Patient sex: F
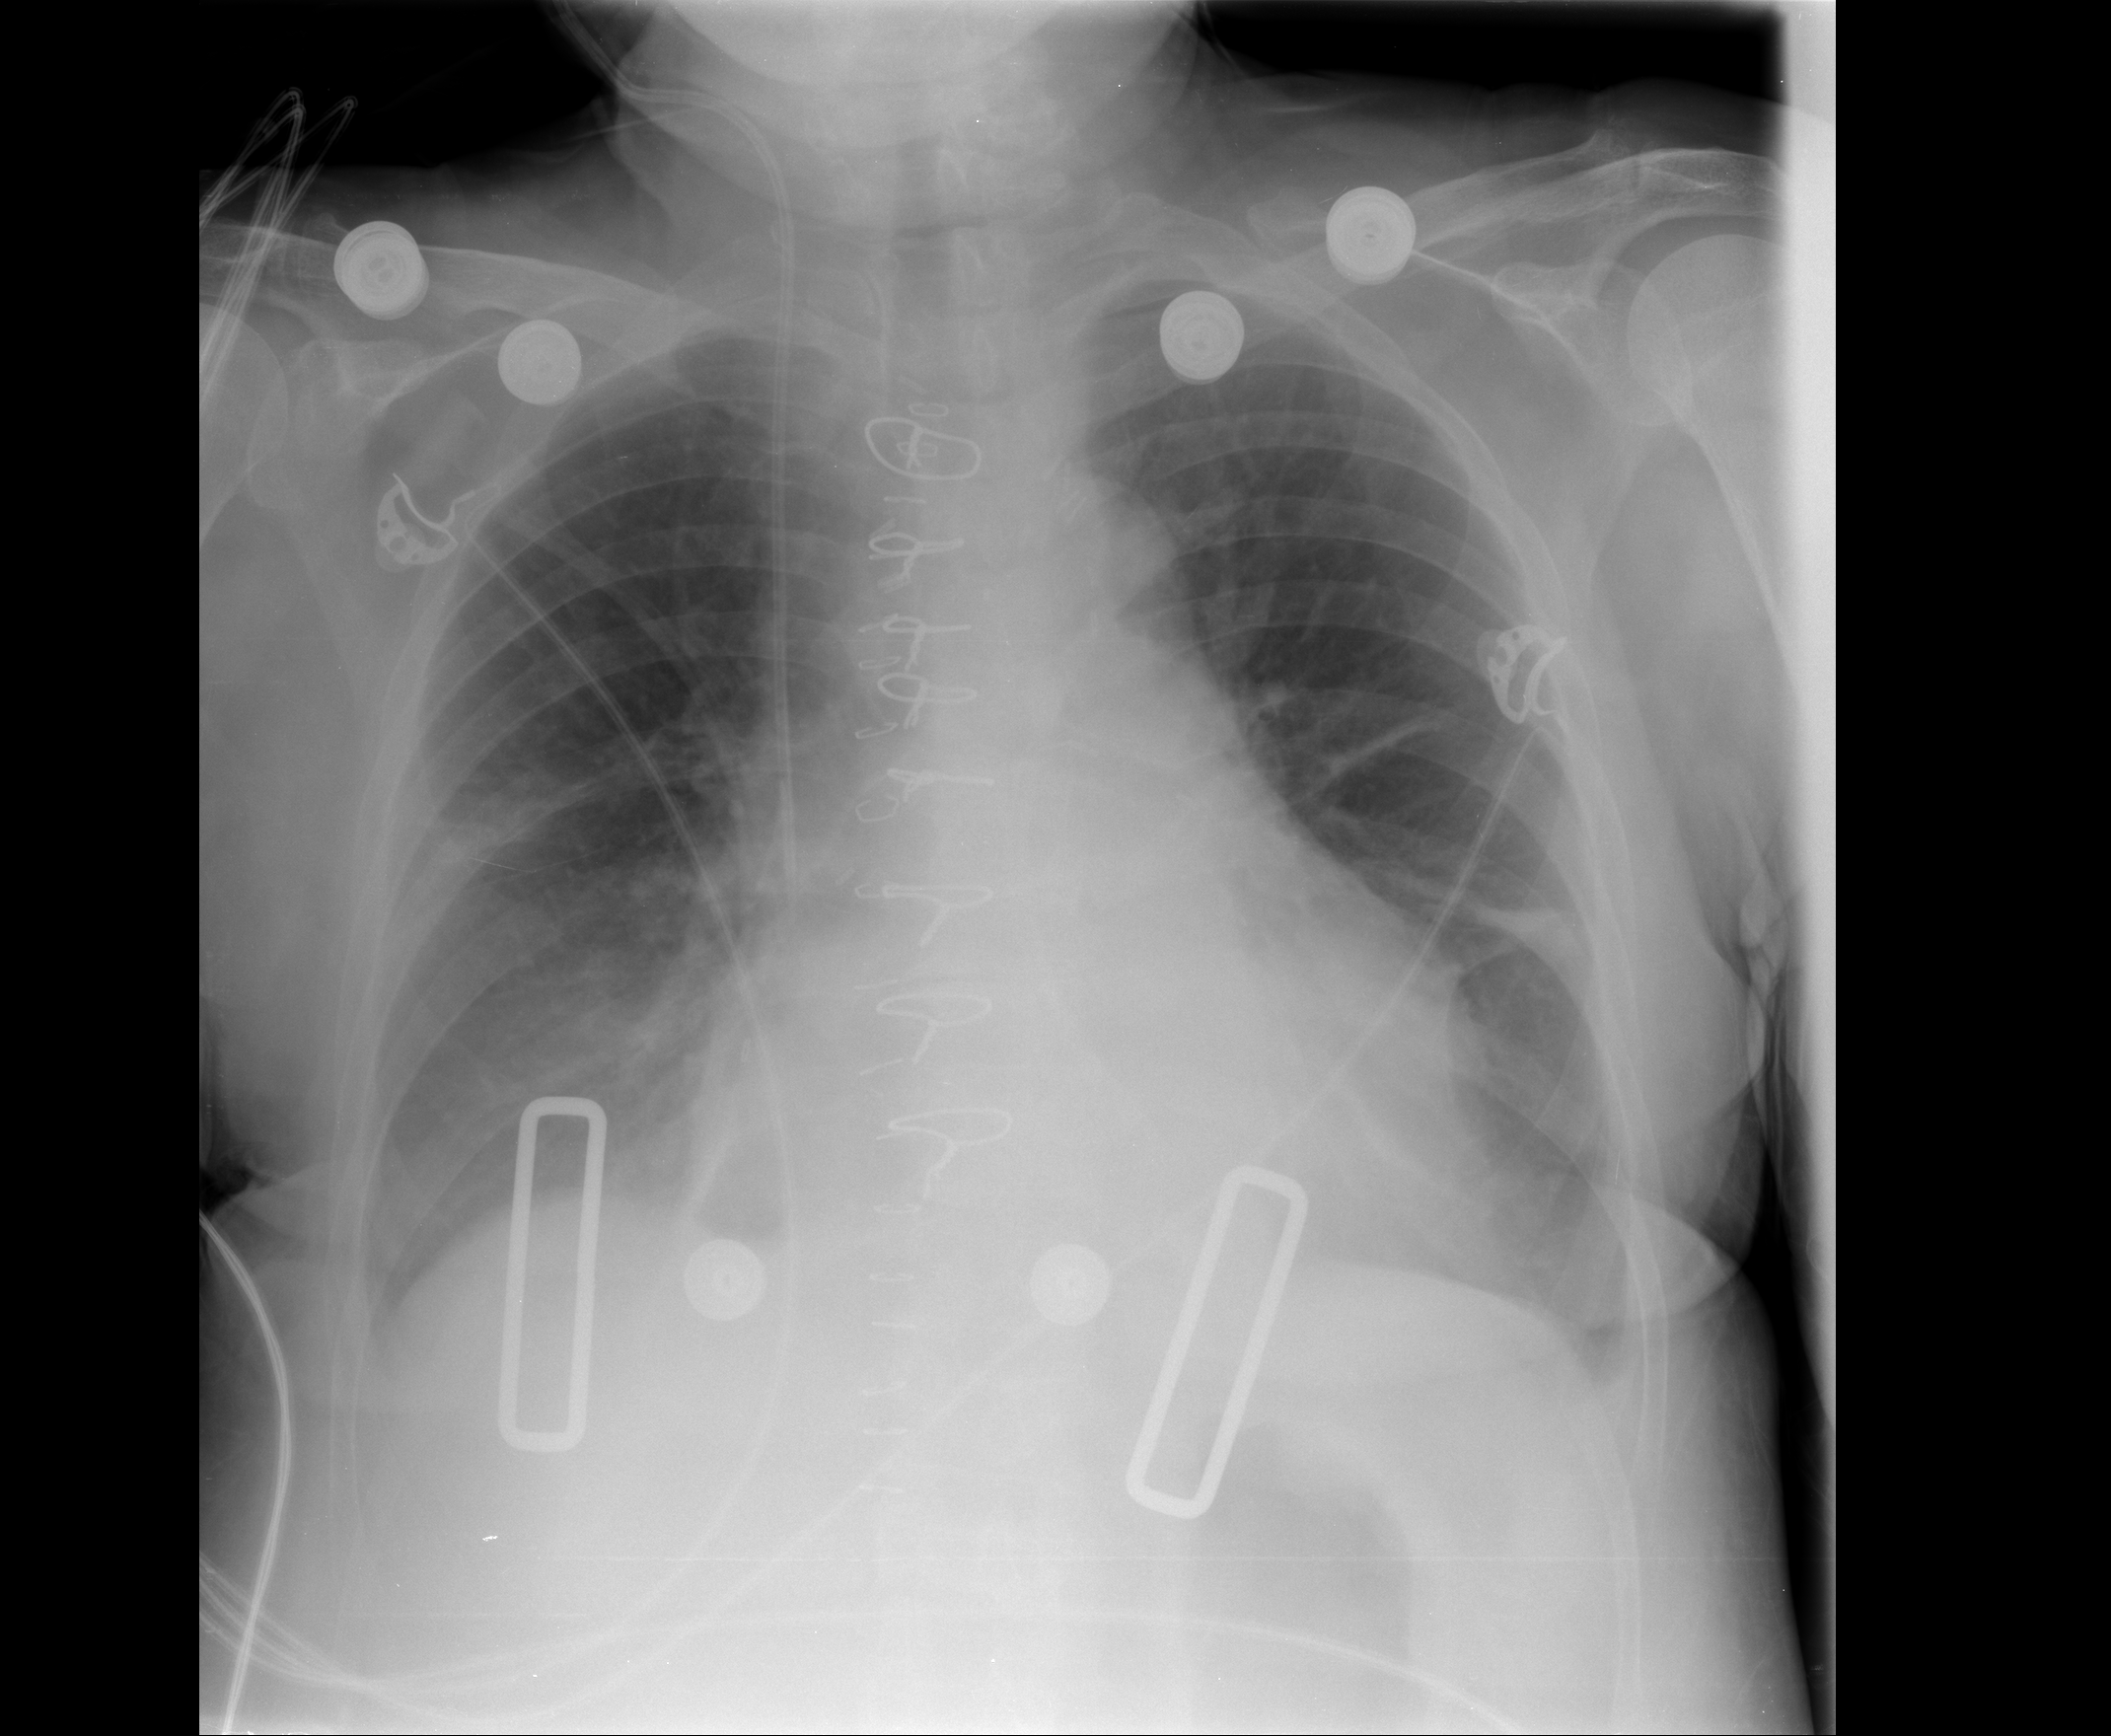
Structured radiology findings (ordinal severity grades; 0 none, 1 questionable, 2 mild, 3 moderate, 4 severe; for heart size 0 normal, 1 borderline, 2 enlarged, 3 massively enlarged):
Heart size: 2
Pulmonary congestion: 1
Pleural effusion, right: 1
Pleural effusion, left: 1
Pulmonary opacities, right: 1
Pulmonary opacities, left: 0
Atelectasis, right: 2
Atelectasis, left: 2